Question: I have set the auto id generation to the form, it works properly. But, i want it like on opening of the form the ID should be displayed there on the frame, currently it displays zero every time i open the form.
May i know why it is not working? and What kind of code is required for setting mandatory fields in a registration form. "Like the details should not be saved, if the mandatory fields are empty. Thanks in advance.

'''
import javax.swing.*;
import javax.swing.event.*;
import java.awt.*;
import java.awt.event.*;
import net.java.dev.designgridlayout.DesignGridLayout;
import java.sql.*;
class databaseprob {
JFrame JF;
Container C,C1;
JDesktopPane JDP;
JInternalFrame JIF5;
JLabel i1l1,i1l2;
JTextField i1t1;
JRadioButton i1r1,i1r2,i1r3,i1r4;
JButton i1b1,i1b2,i1b3;
JInternalFrame JIF1;
ButtonGroup i1bg;
String i1type;
int i1id;
public databaseprob() {
JF = new JFrame();
JDP = new JDesktopPane();
JF.setVisible(true);
JF.pack();
JIF1 = new JInternalFrame("Register",true,true, true, true);
C = JF.getContentPane();
C.add(JDP,BorderLayout.CENTER);
JIF1.setVisible(true);
JIF1.setBounds(10, 10, 600, 500);
C1 = JIF1.getContentPane();
DesignGridLayout layout = new DesignGridLayout(C1);
i1l1 = new JLabel("Head ID : ");
i1l2 = new JLabel("Type : ");
i1t1 = new JTextField(10);
i1t1.setEnabled(false);
i1t1.setText(String.valueOf(i1id));
ActionListener actionListener = new ActionListener() { @Override
public void actionPerformed(ActionEvent e) {
JRadioButton radioButton = (JRadioButton)e.getSource();
i1type = radioButton.getText();
System.out.println(i1type);
}
};
i1bg = new ButtonGroup();
i1r1 = new JRadioButton("Customer");
i1r1.addActionListener(actionListener);
i1bg.add(i1r1);
i1r2 = new JRadioButton("Supplier");
i1r2.addActionListener(actionListener);
i1bg.add(i1r2);
i1r3 = new JRadioButton("Staff");
i1r3.addActionListener(actionListener);
i1bg.add(i1r3);
i1r4 = new JRadioButton("Others");
i1r4.addActionListener(actionListener);
i1bg.add(i1r4);
i1b1 = new JButton("Save");
i1b1.addActionListener(new ActionListener() {
public void actionPerformed(ActionEvent ae) {
try {
Class.forName("sun.jdbc.odbc.JdbcOdbcDriver");
Connection i1conn = DriverManager.getConnection("Jdbc:Odbc:TomsJava");
Statement i1stmt = i1conn.createStatement(ResultSet.TYPE_SCROLL_SENSITIVE,ResultSet.CONCUR_UPDATABLE);
ResultSet i1rs = i1stmt.executeQuery("SELECT * FROM i1Register");
int id=0;
while(i1rs.next()) {
id = i1rs.getInt("Head_ID");
}
System.out.println(id);
i1id = id+1;
i1rs.moveToInsertRow();
i1rs.updateInt("Head_ID",i1id);
i1rs.updateString("Type",i1type);
i1rs.insertRow();
i1stmt.close();
i1rs.close();
} catch(SQLException e) {
System.out.println(e);
} catch(ClassNotFoundException z) {
System.out.println(z);
} catch(NumberFormatException n) {
System.out.println(n);
}
JIF1.dispose();
}
});
i1b2 = new JButton("Reset");
i1b3 = new JButton("Close");
layout.row().grid(i1l1).add(i1t1);
layout.row().grid(i1l2).add(i1r1).add(i1r2).add(i1r3).add(i1r4);
layout.emptyRow();
layout.row().center().add(i1b1).add(i1b2).add(i1b3);
JDP.add(JIF1);
}
public static void main(String args[]) {
new databaseprob();
}
}
'''
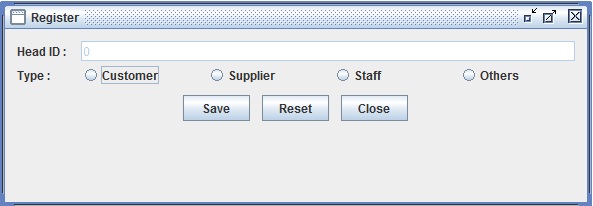
Answer: > Why my head id is not displaying the next automatic id from the
database in the swing form?
This is because you update the text field just when you press save button. The code to get the last id and update the database record is all together within 'actionPerformed' method here:
'''
i1b1.addActionListener(new ActionListener() {
@Override // always use Override annotation
public void actionPerformed(ActionEvent ae) {
// all is done here
}
};
'''
You need to perform a database call to set the next id to 'i1t1' text field prior to show the internal frame.
> How to code mandatory fields?
It depends on the case. One approach could be have a method that validates all mandatory fields are filled. For instance:
'''
private boolean validateMandatoryFields() {
return !i1t1.getText().isEmpty() && selectedOption != null;
}
'''
Where 'selectedOption' should be some variable or class member that holds the type selected on radio buttons groups. Then modify 'i1b1' button's action listener to perform the update based on the result of this validation: if 'true' perform the update otherwise show some warning to the user.
Note if you provide a default value to your components then you could get rid of validation. In this particular case if you make a radio button (lets say 'i1r4') selected by default then you wouldn't need any validation because 'i1t1' will have the next id from the database as per my previous suggestion.
### Off-topic
I know you're running out of time to deliver your project but next time you must consider perform database calls and Swing components updates using a <URL>